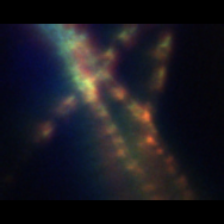
Taxon: Diatom_aggregate
Group: Diatoms